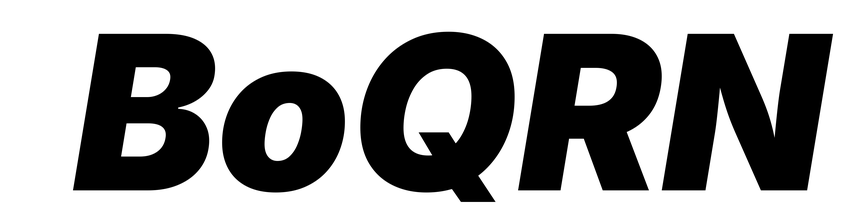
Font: Inter-Italic_Black_Italic